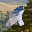
Label: 2